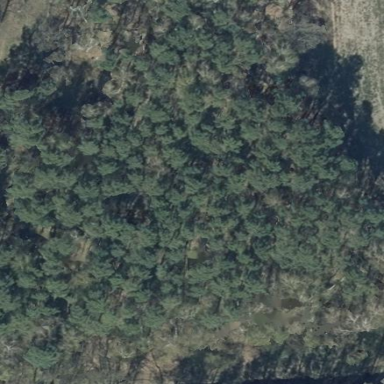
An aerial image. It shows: Forest area.